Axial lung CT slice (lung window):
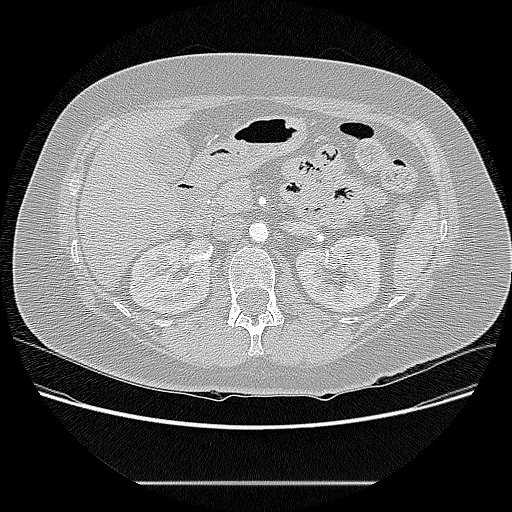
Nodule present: no